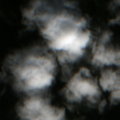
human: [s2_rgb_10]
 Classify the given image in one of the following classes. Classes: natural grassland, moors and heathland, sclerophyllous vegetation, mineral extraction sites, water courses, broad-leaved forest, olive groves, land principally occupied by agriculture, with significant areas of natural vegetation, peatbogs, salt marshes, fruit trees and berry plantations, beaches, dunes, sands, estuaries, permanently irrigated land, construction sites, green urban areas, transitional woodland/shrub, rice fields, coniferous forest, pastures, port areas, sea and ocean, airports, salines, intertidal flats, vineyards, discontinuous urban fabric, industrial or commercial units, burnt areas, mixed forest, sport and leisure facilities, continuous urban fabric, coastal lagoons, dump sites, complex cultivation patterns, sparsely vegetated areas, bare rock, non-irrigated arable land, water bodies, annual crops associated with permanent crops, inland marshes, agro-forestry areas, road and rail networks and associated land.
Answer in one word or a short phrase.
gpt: coniferous forest, mixed forest